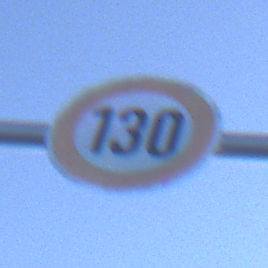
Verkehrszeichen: Geschwindigkeit130
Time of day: MorningAfternoon
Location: Outdoor (Nature)
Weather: PartlyCloudy
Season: NotSpecified
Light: Natural